Field crop: maize
Growth stage: 2
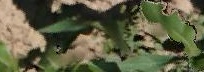
Species: maize